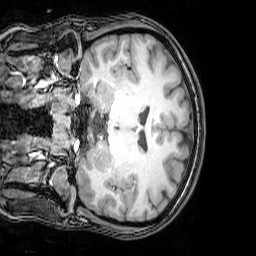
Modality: T1w
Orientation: coronal
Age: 24
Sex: female
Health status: healthy
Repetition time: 0.081 s
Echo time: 0.037 s